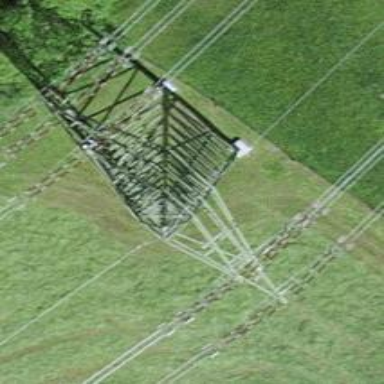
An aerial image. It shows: Power tower.